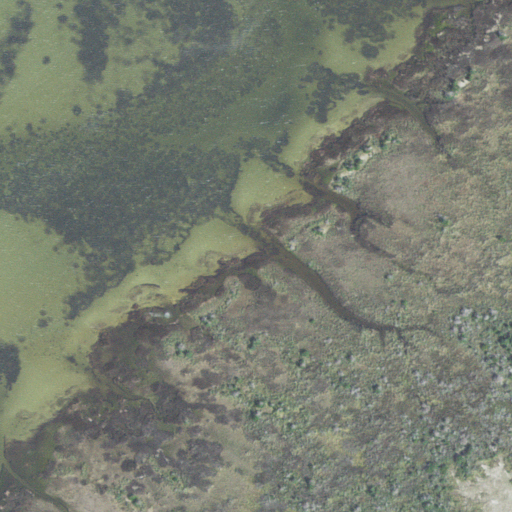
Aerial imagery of bar in North Carolina named Mullet Shoal containing herbaceous wetlands, open water, shrub, and barren land